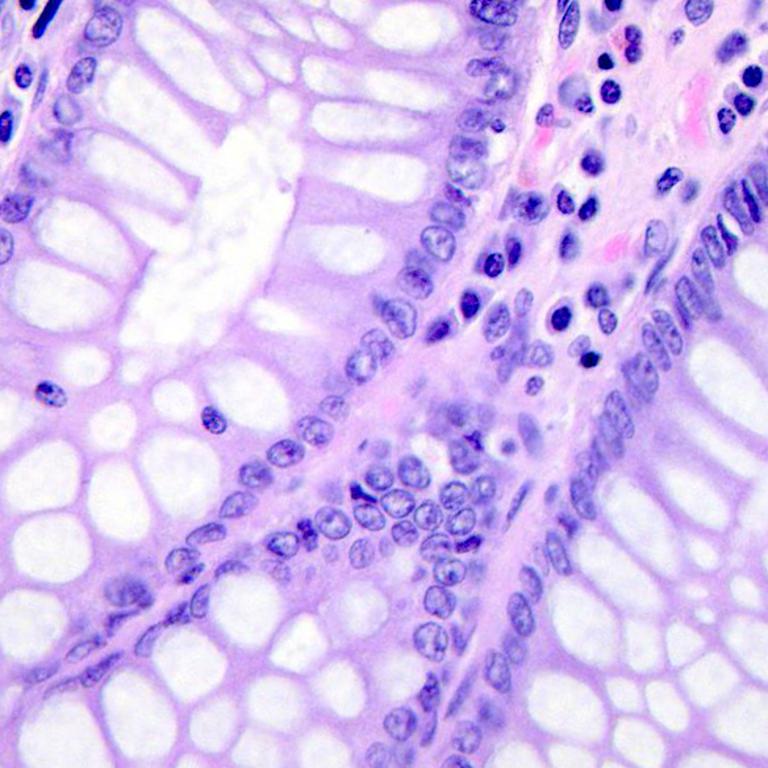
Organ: colon
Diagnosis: benign